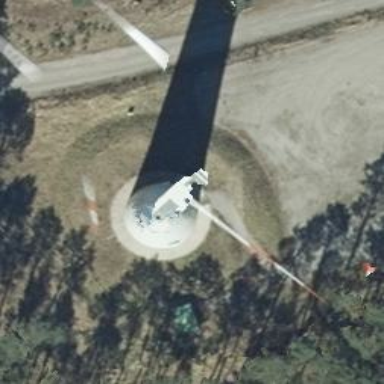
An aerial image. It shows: Wind generator using wind turbines of horizontal axis.